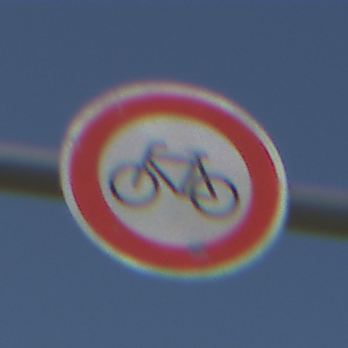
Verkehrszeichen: VerbotRadverkehr
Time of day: Midday
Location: Outdoor (Nature)
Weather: Clear
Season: NotSpecified
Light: Natural